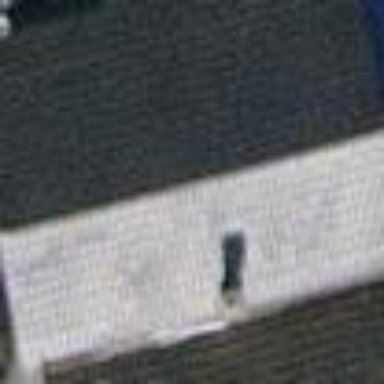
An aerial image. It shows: Gabled shed with roof made of roof tiles.